Interaction volume radius: 10 \u00c5
Interaction volume height: 15 \u00c5
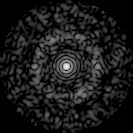
Disorder parameter: 0.8395